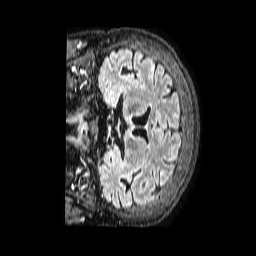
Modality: FLAIR
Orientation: coronal
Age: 48
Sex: female
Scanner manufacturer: philips
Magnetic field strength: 1.5 T
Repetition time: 4.8 s
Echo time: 0.3 s